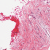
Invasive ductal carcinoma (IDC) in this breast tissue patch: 0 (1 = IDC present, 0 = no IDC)